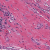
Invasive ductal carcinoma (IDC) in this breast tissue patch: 0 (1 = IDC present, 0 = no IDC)